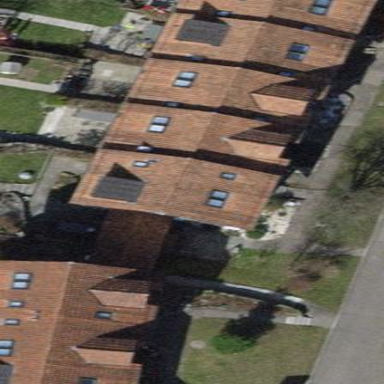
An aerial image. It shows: Terrace building.